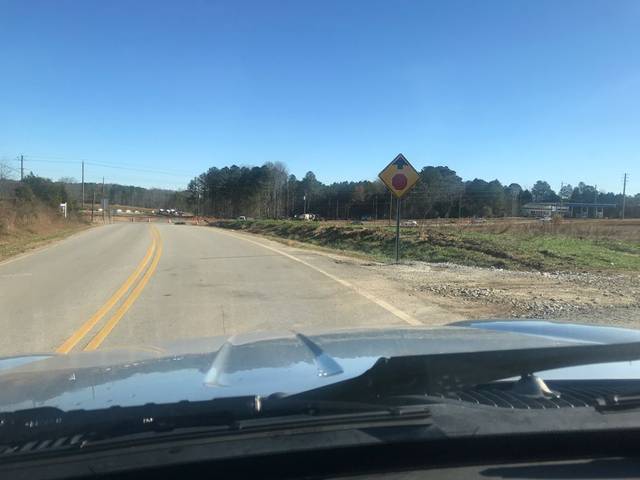
Region: United States
Coordinates: 33.972, -83.892